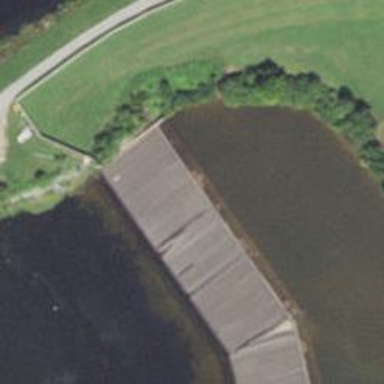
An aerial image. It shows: Dam across waterway.